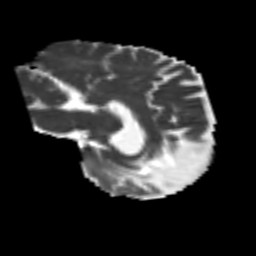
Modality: MD
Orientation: sagittal
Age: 57
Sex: male
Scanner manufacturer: siemens
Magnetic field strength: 3 T
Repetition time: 4.987 s
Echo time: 0.0792 s